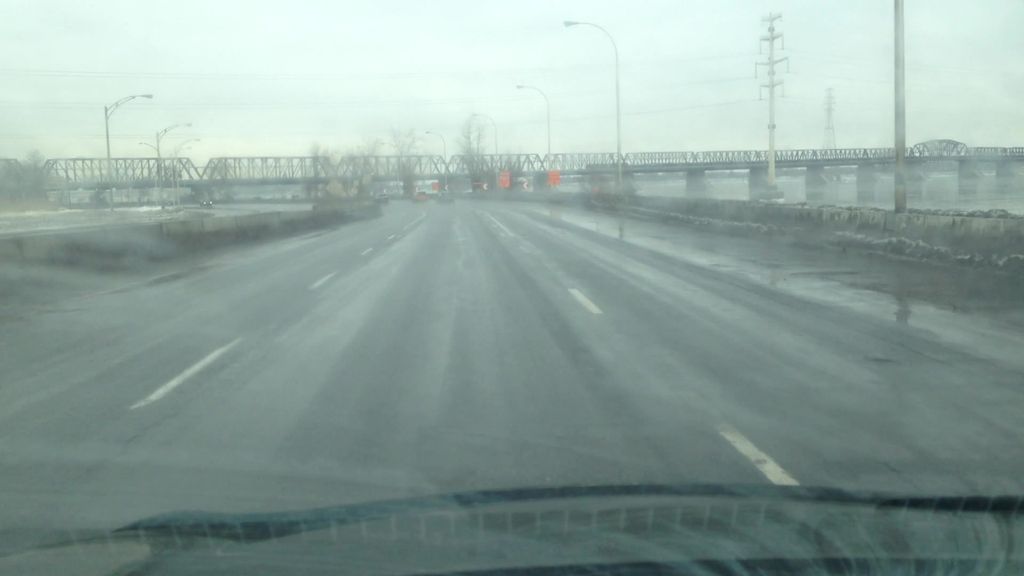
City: montreal